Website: walmart
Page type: cart
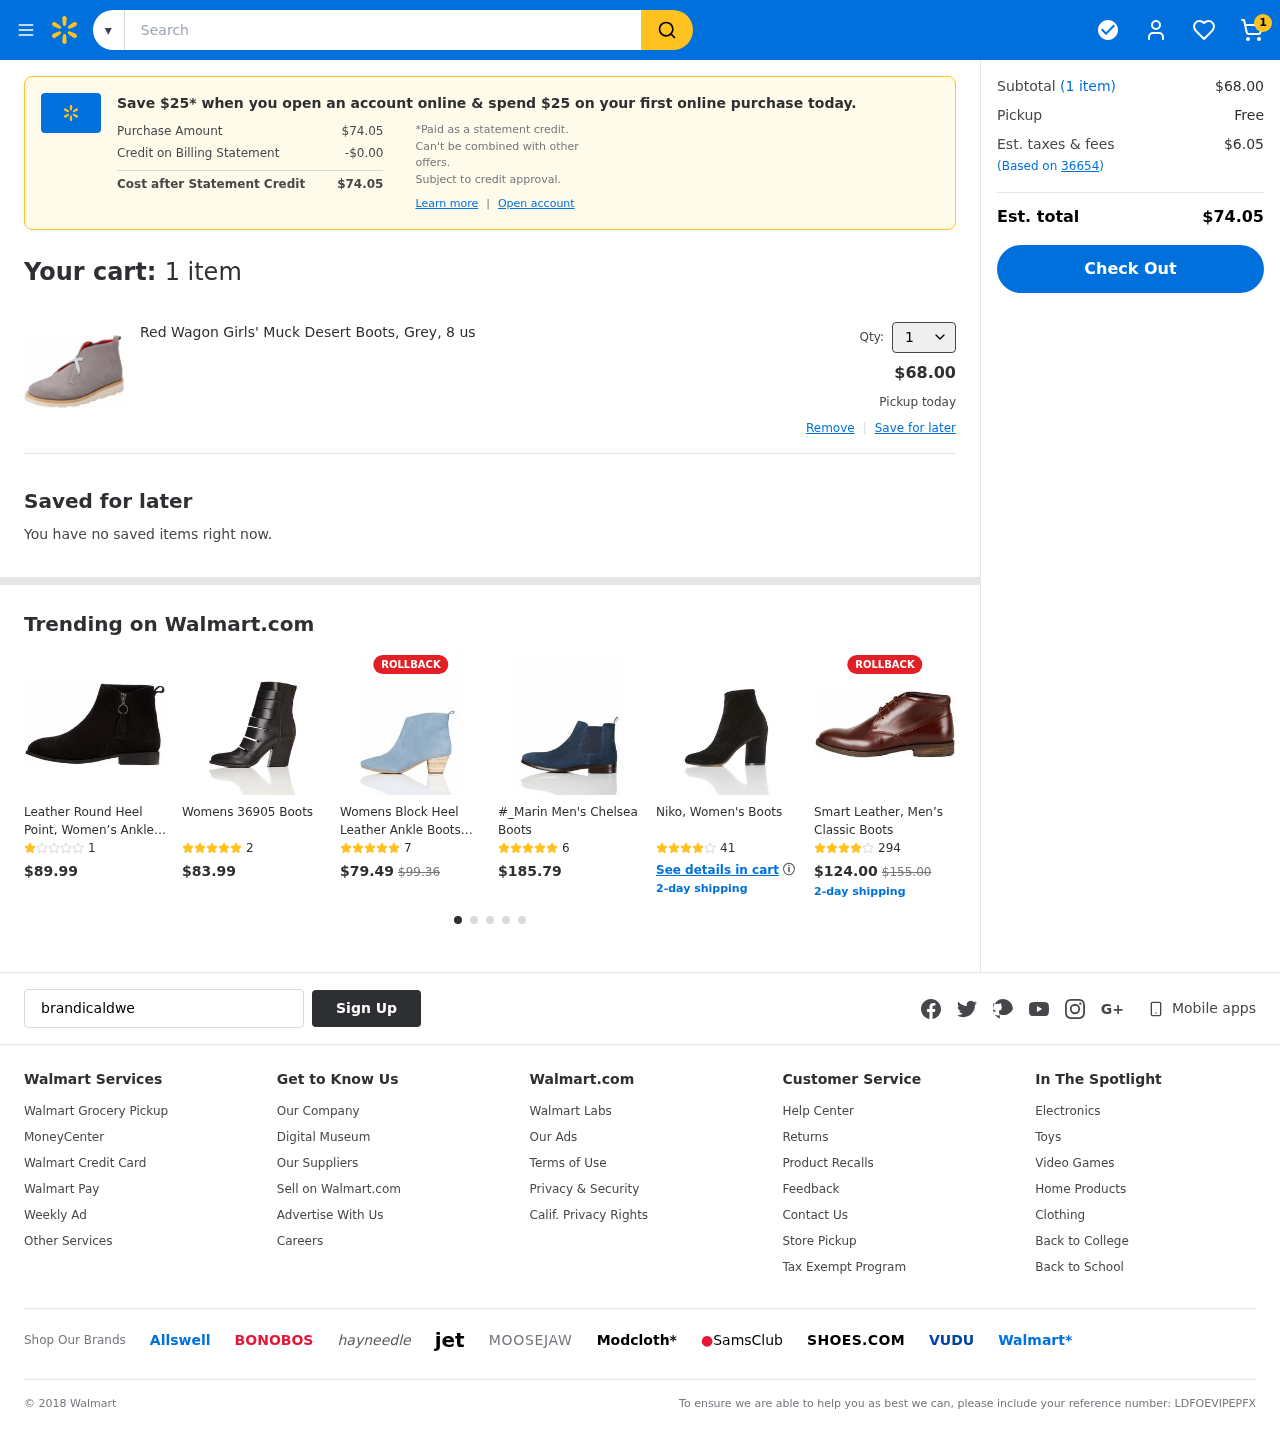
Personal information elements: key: PII_EMAIL
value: brandicaldwell@gmail.com
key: PII_POSTCODE
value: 36654
Product elements: key: PRODUCT1_NAME
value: Red Wagon Girls' Muck Desert Boots, Grey, 8 us
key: PRODUCT1_PRICE
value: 68
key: PRODUCT1_QUANTITY
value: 1
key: PRODUCT2_NAME
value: Leather Round Heel Point, Women’s Ankle boots
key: PRODUCT2_NUM_RATINGS
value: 1
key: PRODUCT2_PRICE
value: $89.99
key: PRODUCT3_NAME
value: Womens 36905 Boots
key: PRODUCT3_NUM_RATINGS
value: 2
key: PRODUCT3_PRICE
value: $83.99
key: PRODUCT4_NAME
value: Womens Block Heel Leather Ankle Boots Ankle Boots
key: PRODUCT4_NUM_RATINGS
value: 7
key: PRODUCT4_PRICE
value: $79.49
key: PRODUCT4_ORIGINAL_PRICE
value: $99.36
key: PRODUCT5_NAME
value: #_Marin Men's Chelsea Boots
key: PRODUCT5_NUM_RATINGS
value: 6
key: PRODUCT5_PRICE
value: $185.79
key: PRODUCT6_NAME
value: Niko, Women's Boots
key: PRODUCT6_NUM_RATINGS
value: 41
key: PRODUCT7_NAME
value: Smart Leather, Men’s Classic Boots
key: PRODUCT7_NUM_RATINGS
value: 294
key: PRODUCT7_PRICE
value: $124.00
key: PRODUCT7_ORIGINAL_PRICE
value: $155.00
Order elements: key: ORDER_NUM_ITEMS
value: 1
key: ORDER_TOTAL
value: $74.05
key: ORDER_NUM_ITEMS
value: (1 item)
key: ORDER_NUM_ITEMS
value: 1 item
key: ORDER_SUBTOTAL
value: $68.00
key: ORDER_TAX
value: $6.05
Search elements: key: HEADER_SEARCH
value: Search